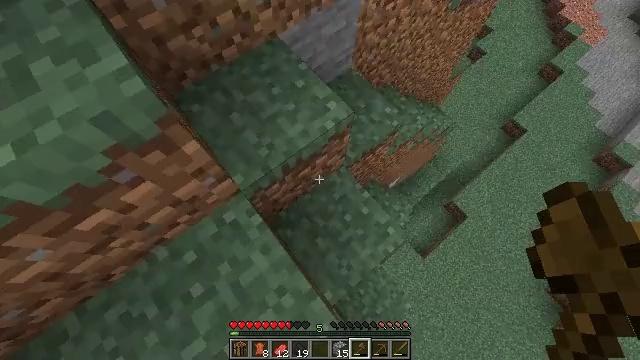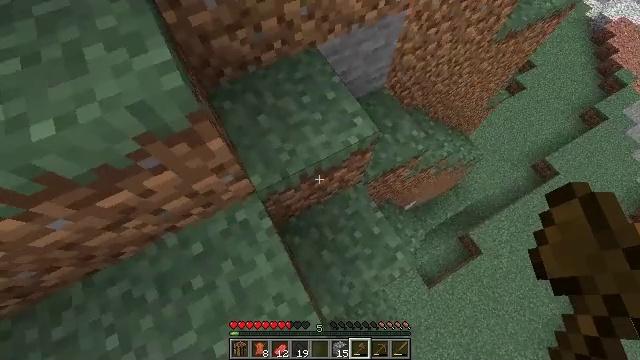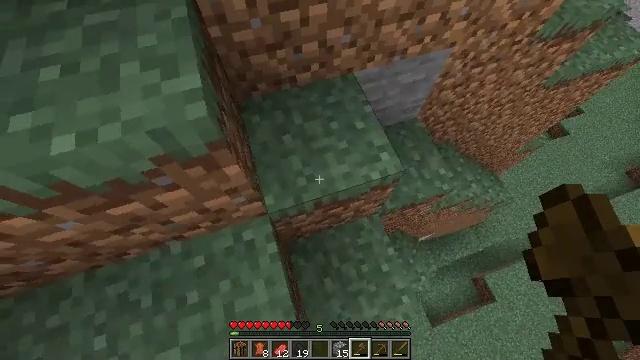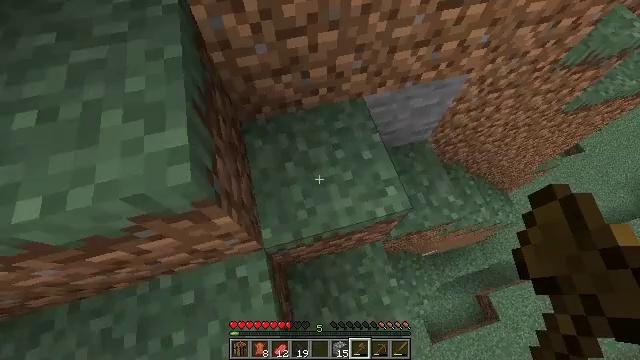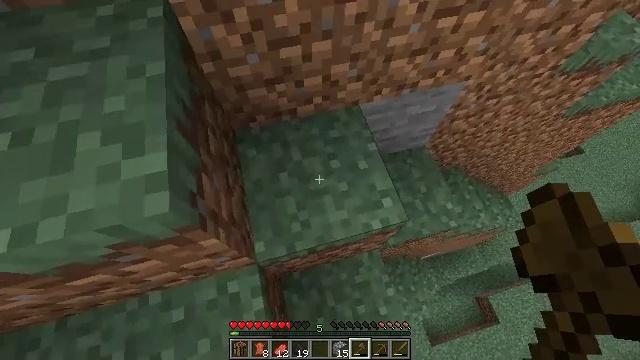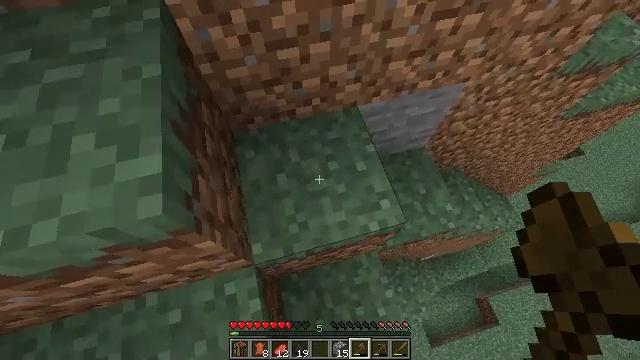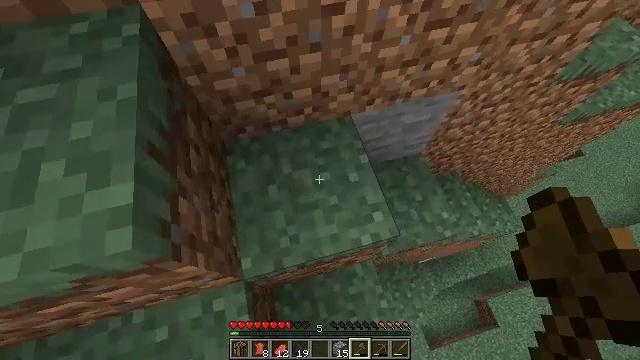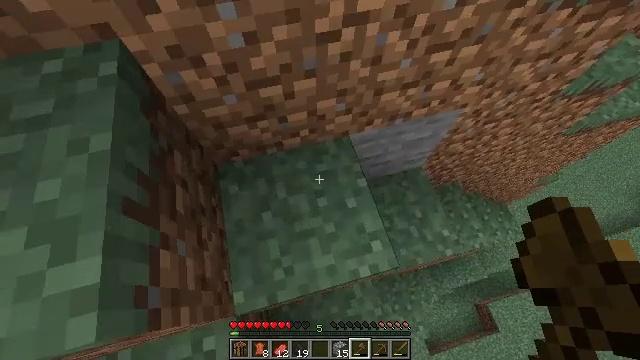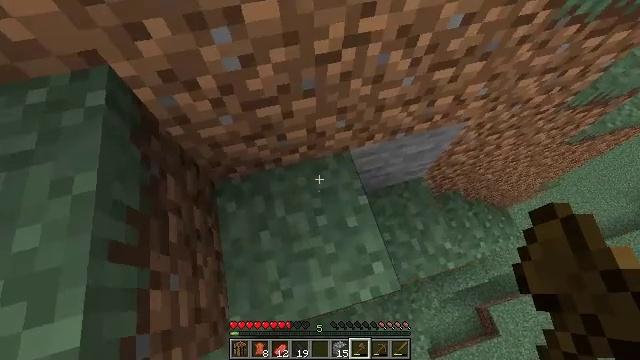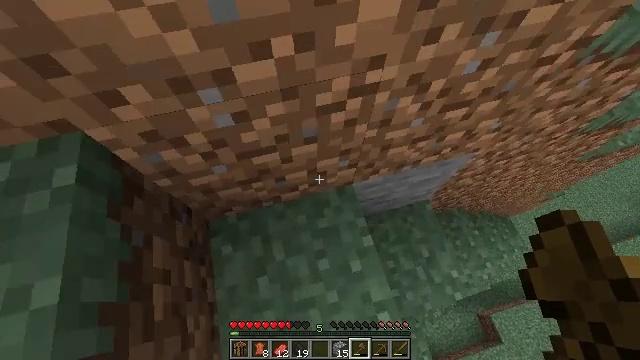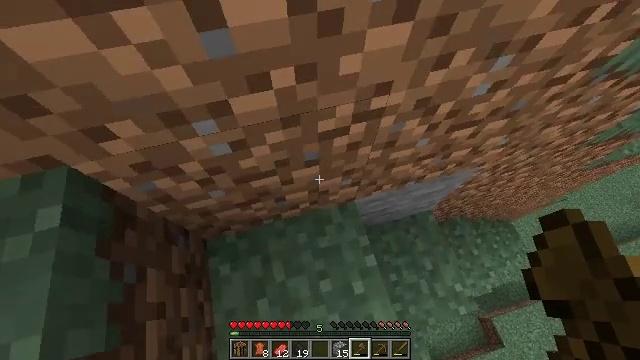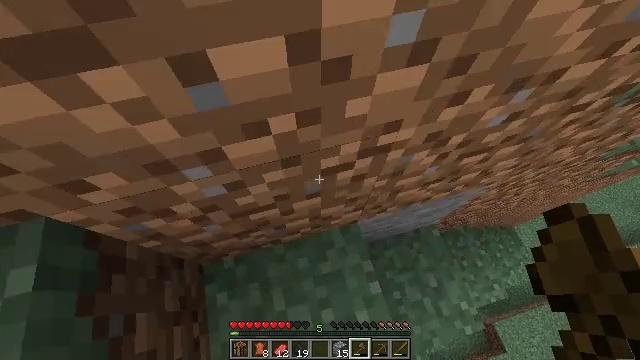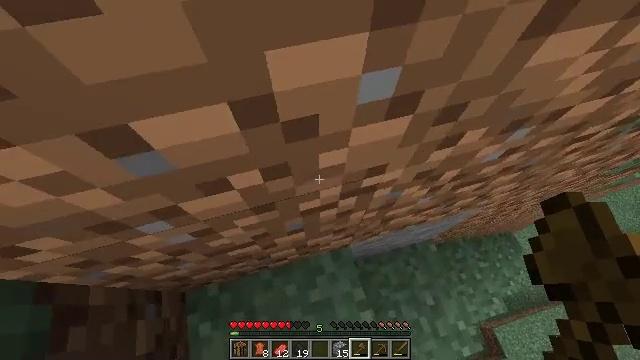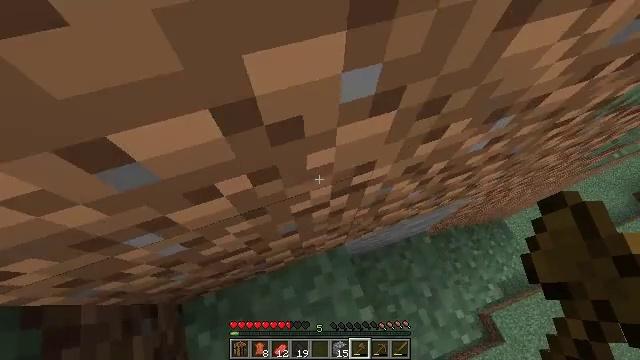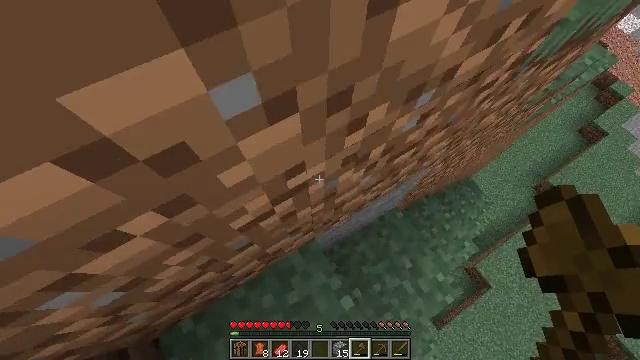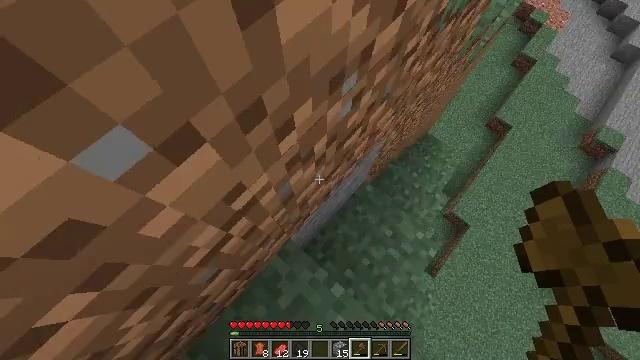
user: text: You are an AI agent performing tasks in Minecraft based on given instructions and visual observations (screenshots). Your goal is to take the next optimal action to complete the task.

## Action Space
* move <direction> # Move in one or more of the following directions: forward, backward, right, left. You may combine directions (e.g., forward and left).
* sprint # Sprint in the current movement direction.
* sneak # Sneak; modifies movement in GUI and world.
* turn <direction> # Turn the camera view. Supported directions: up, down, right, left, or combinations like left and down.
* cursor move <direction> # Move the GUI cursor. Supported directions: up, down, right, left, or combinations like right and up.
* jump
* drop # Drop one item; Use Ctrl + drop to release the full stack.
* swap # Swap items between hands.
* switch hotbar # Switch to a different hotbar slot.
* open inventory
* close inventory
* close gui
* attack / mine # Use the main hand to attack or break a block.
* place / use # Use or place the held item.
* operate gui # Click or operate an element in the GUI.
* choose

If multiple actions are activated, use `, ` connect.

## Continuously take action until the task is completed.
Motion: motion action
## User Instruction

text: Chop down the dark oak log.
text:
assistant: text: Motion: move forward, turn left and up
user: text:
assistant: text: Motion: move forward, turn left and up
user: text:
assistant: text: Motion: move forward, turn left
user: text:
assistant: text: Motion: move forward
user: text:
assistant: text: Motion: move forward
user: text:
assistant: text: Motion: move forward
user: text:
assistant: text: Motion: move forward
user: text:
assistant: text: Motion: move forward
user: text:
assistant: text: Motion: move forward
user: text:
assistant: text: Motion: move forward
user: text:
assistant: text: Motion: move forward
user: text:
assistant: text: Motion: move forward
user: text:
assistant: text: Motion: move forward, turn right
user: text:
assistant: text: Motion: move forward, turn right and down
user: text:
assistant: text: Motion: move forward, turn right and down
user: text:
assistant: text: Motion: move forward, turn right and down
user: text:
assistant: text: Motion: move forward, turn right and down
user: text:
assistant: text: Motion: move forward
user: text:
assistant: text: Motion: move forward
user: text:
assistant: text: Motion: move forward
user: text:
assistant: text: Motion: move forward
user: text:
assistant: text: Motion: move forward
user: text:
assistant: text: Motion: move forward
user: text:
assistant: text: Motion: move forward, turn right
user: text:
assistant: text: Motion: move forward, turn right
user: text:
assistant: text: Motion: move forward, turn right
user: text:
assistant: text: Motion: move forward
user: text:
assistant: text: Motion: move forward
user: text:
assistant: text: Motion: move forward, turn right
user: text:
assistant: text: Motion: move forward